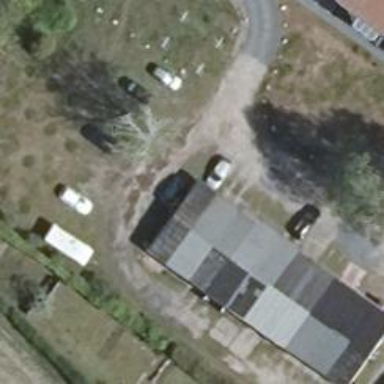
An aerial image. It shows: Garages with flat dark grey roofs.